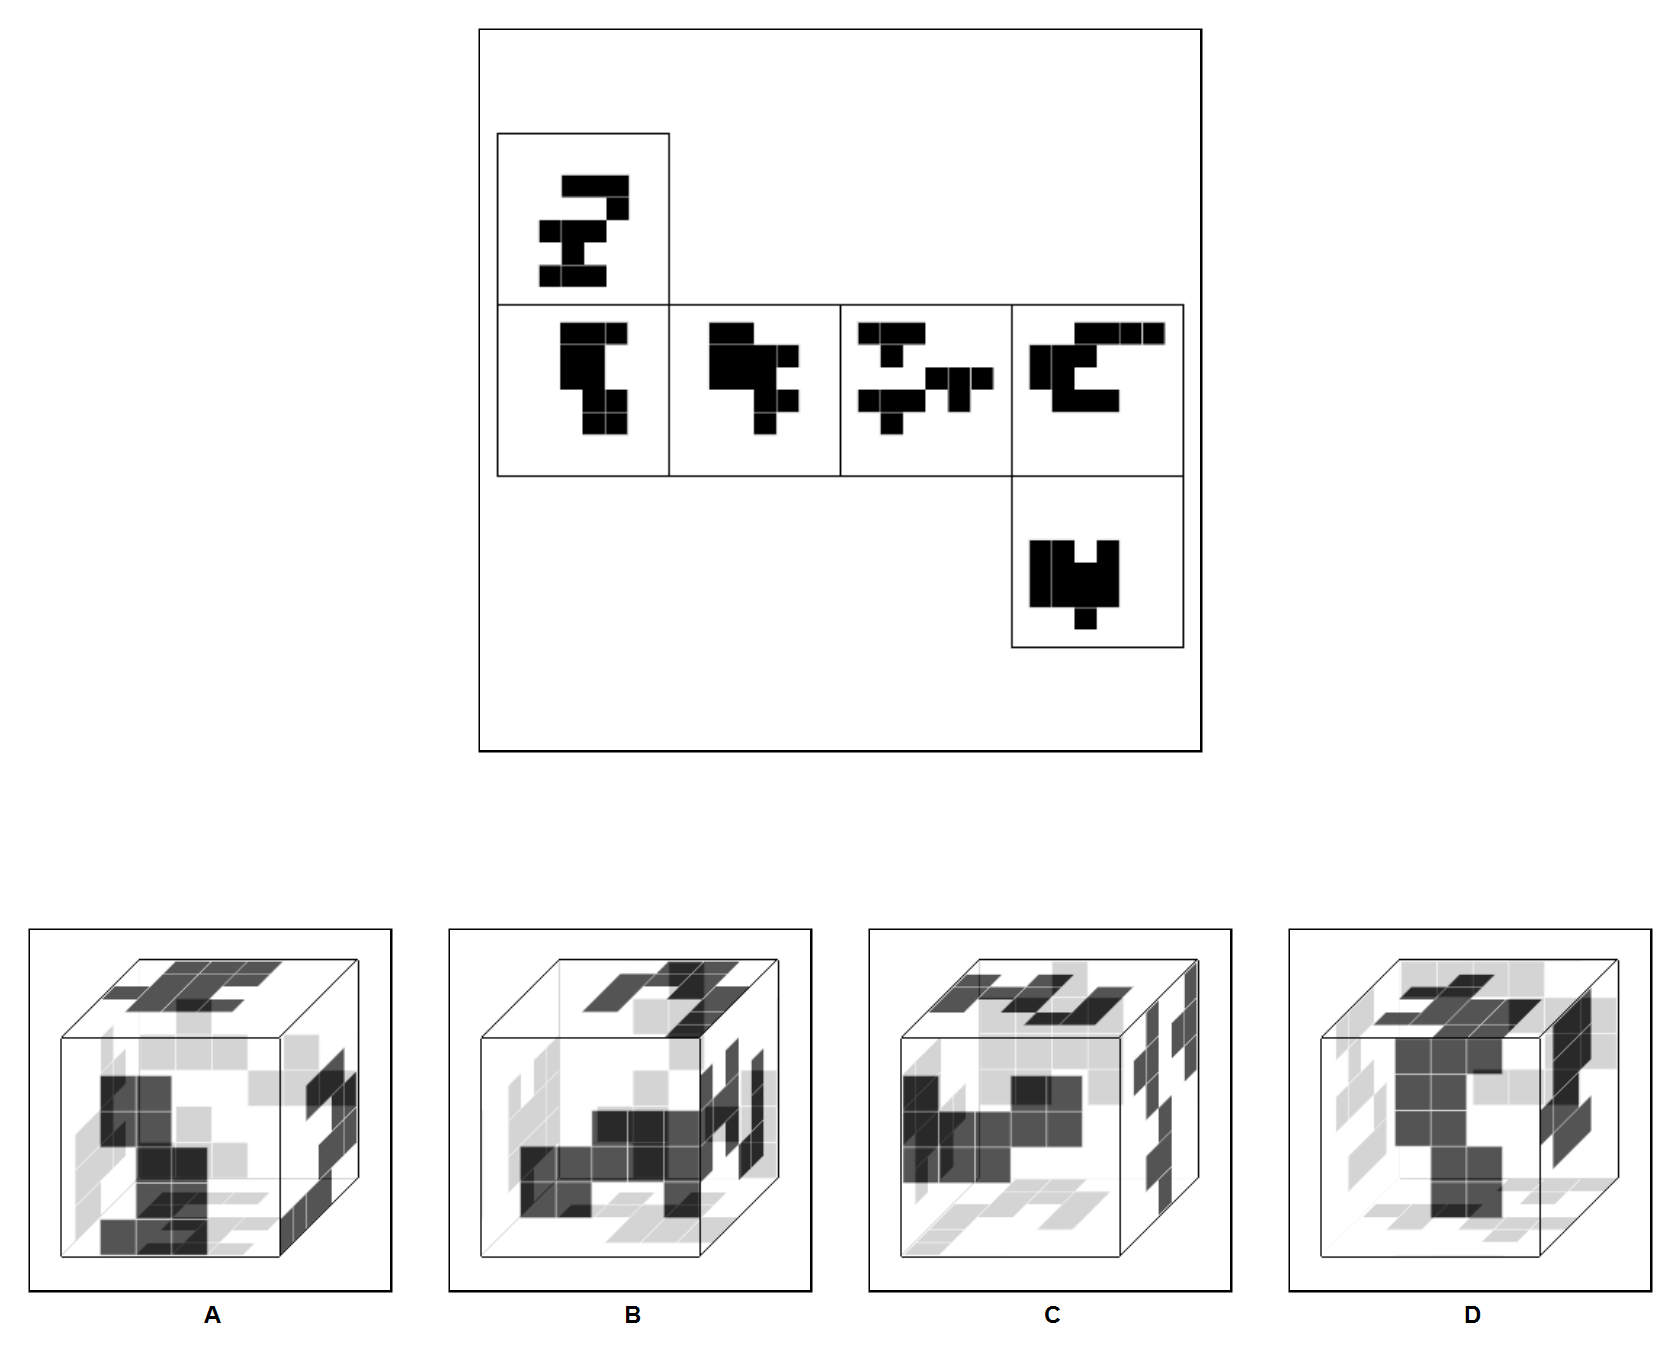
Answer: B